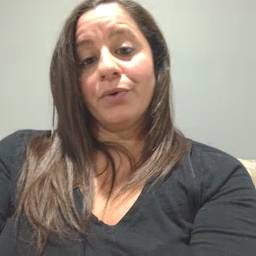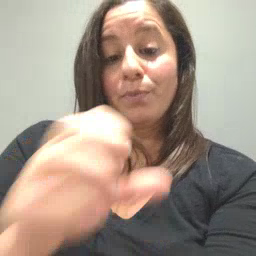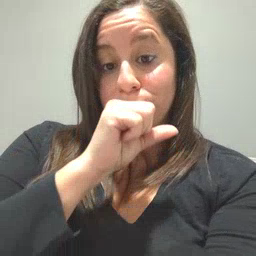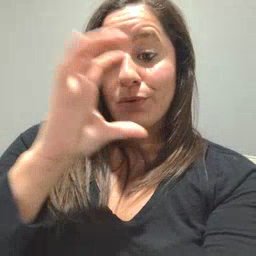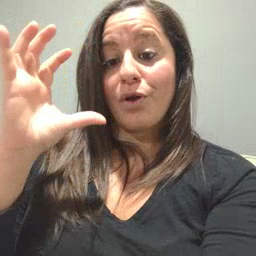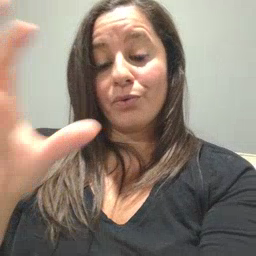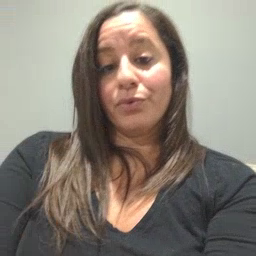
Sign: balloon